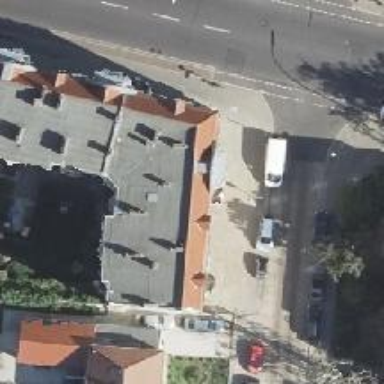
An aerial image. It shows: Residential building with saltbox roof shape.